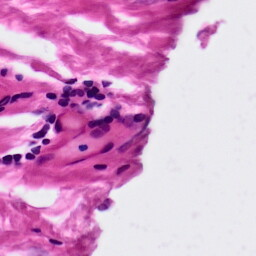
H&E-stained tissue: Ovarian